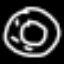
Label: donut